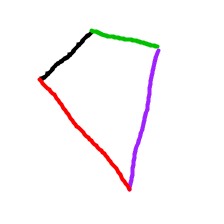
Shape: kite